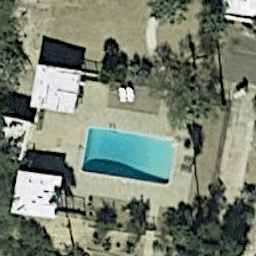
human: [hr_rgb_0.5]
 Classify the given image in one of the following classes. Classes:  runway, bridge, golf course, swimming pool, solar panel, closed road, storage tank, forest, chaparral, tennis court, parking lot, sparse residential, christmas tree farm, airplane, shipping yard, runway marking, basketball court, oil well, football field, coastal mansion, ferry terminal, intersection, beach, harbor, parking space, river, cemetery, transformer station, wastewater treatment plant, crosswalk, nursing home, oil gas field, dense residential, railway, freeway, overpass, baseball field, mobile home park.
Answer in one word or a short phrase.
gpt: swimming pool